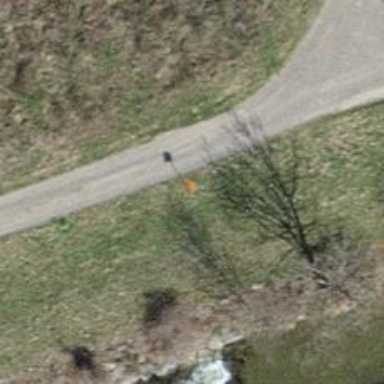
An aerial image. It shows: Aerial marker colored orange.